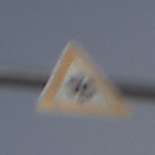
Verkehrszeichen: SchneeOderEisglaette
Umgebung: Outdoor, Nature
Tageszeit: MorningAfternoon
Wetter: PartlyCloudy
Licht: Natural
Jahreszeit: NotSpecified
Kontrast: MediumContrast